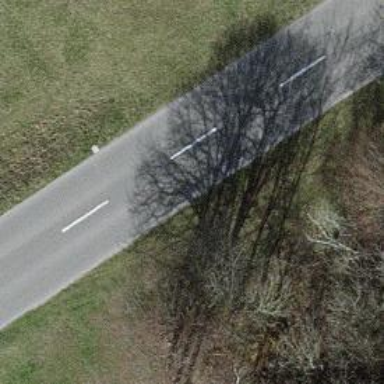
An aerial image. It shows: Tertiary road.